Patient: sex F, age 38
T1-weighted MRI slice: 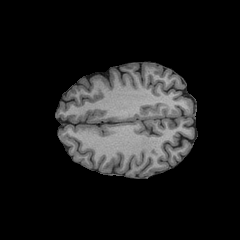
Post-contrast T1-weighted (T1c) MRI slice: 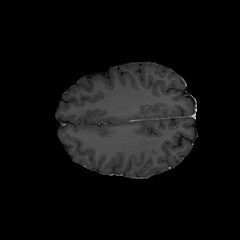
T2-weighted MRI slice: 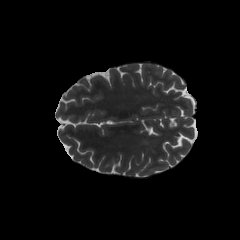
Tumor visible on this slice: no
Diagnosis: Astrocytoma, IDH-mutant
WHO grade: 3